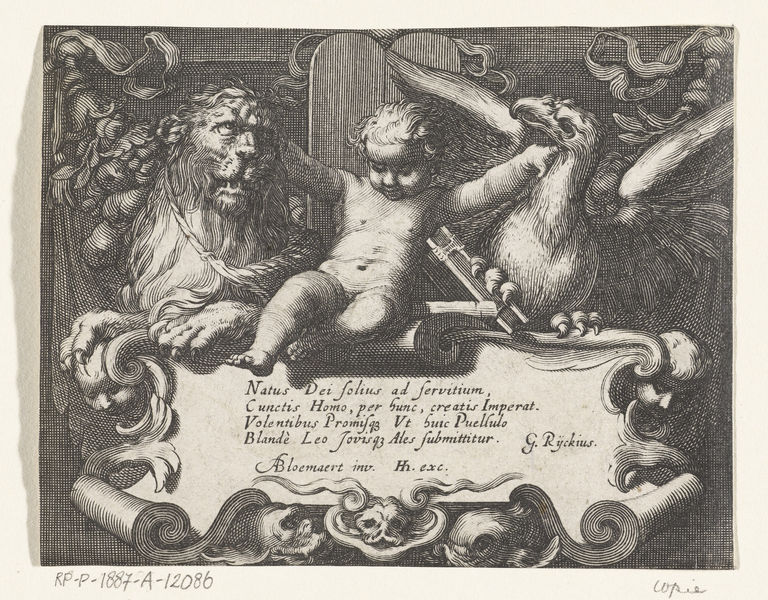
Titel: Titelprent met kind tussen getemde leeuw en roofvogel bovenop schild met vers
Künstler: Boëtius Adamsz. Bolswert
Standort: Amsterdam
Institution: Rijksmuseum
Schlagwörter: adler, falke, nackt, vogel, blumen, köpfe, barock, kind, klassizismus, engel, putte, ranken, schrift, baby, tafel, spiel, buch, druck, radierung, stich, text, kleinkind, girlanden, wappen, mittelalter, gedicht, geier, historismus, löwe, barok, latein, lateinisch, latain, mittlealter, natus, rane, bloemaert